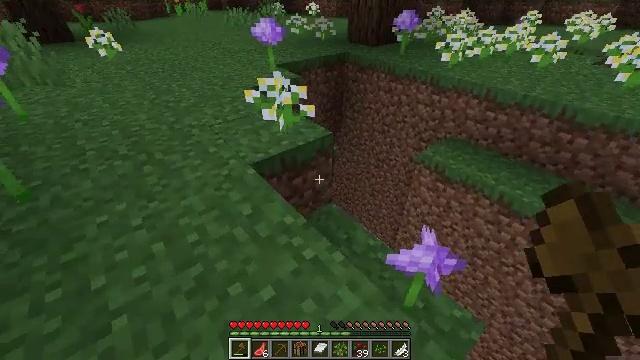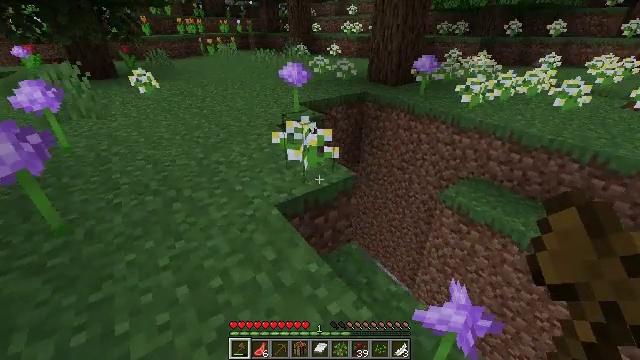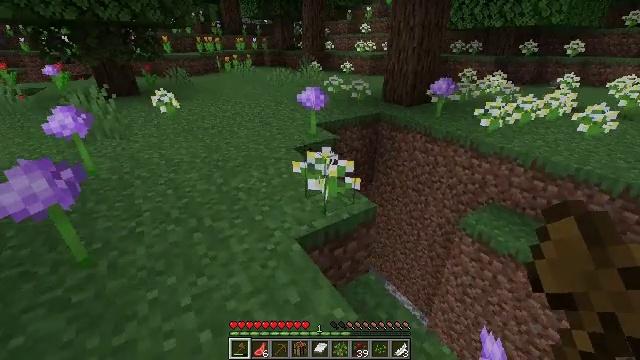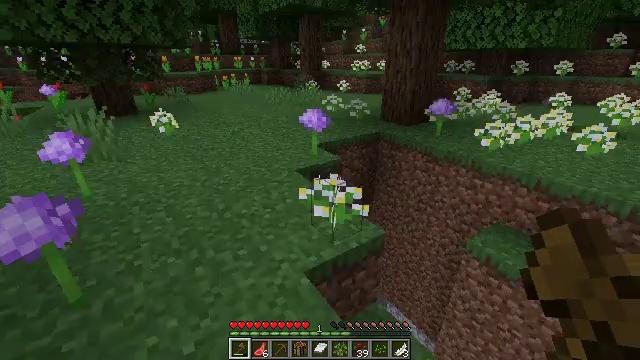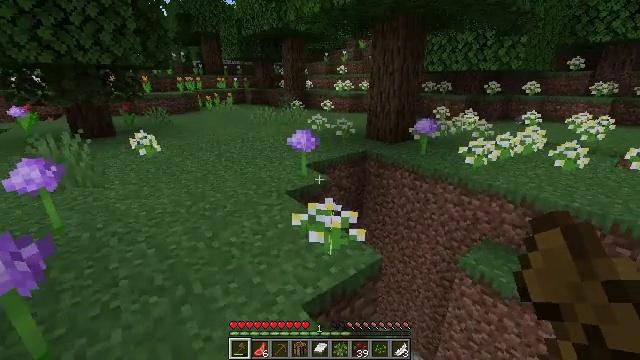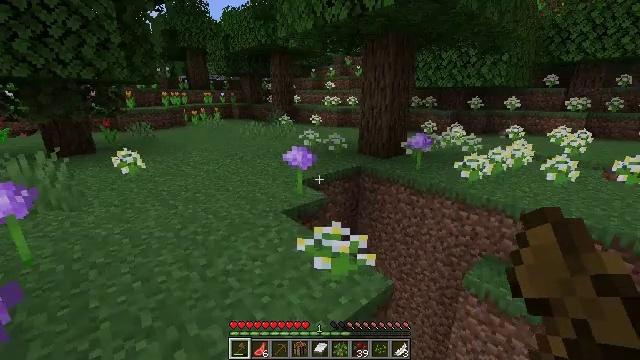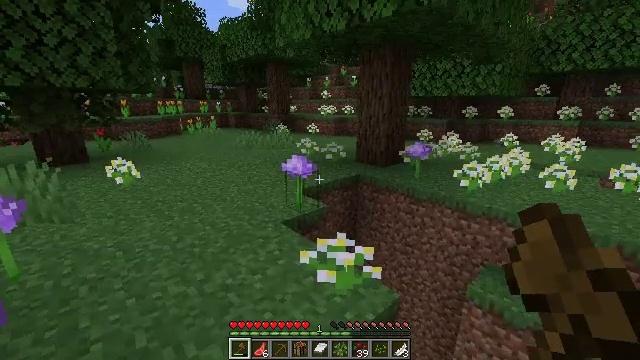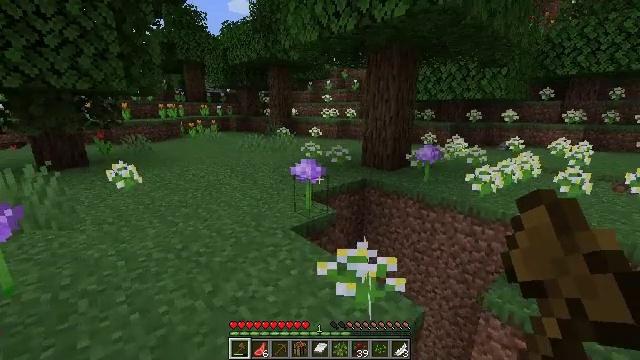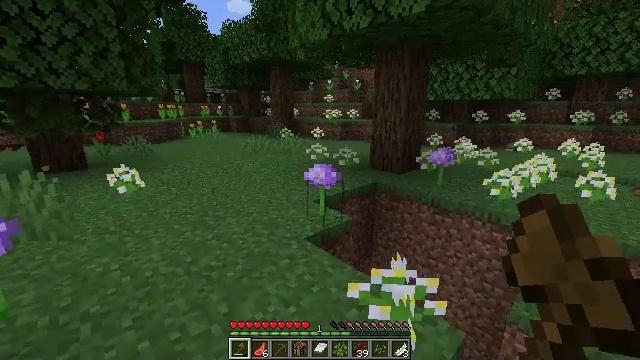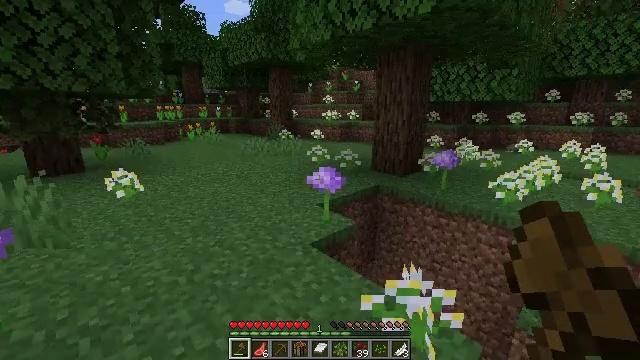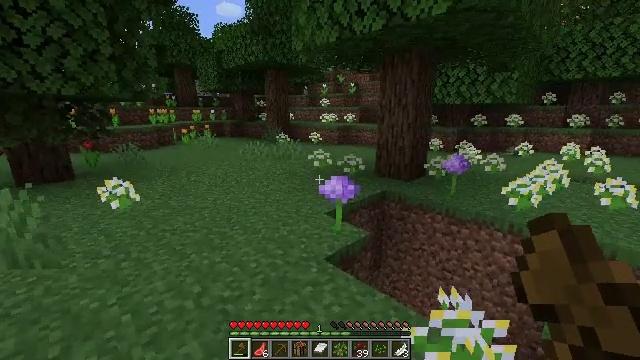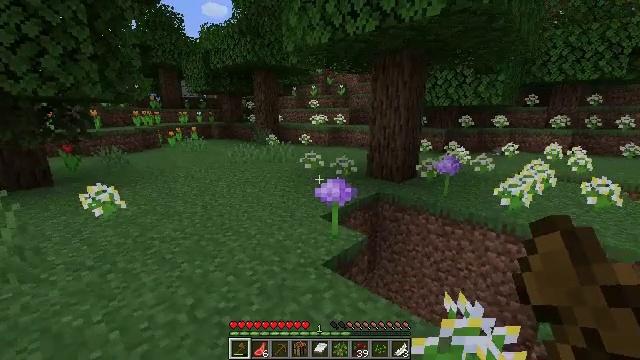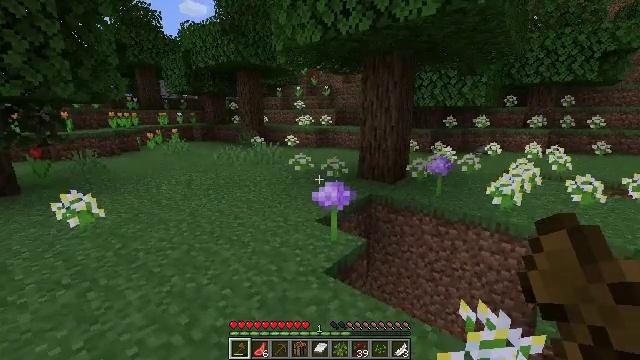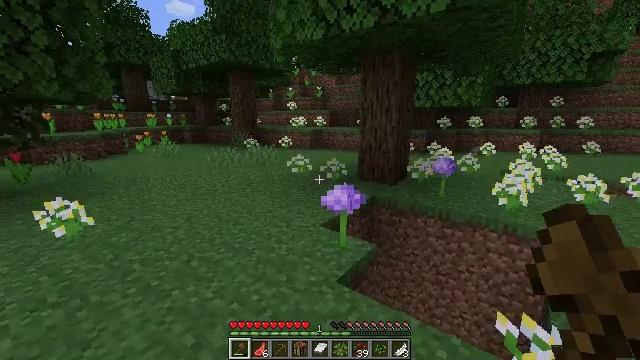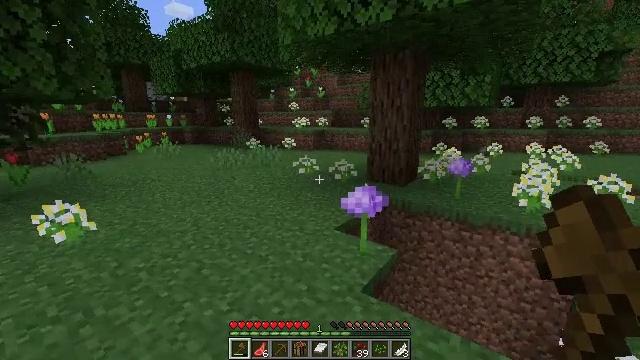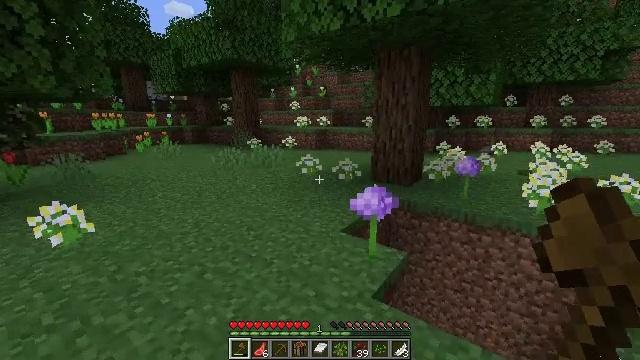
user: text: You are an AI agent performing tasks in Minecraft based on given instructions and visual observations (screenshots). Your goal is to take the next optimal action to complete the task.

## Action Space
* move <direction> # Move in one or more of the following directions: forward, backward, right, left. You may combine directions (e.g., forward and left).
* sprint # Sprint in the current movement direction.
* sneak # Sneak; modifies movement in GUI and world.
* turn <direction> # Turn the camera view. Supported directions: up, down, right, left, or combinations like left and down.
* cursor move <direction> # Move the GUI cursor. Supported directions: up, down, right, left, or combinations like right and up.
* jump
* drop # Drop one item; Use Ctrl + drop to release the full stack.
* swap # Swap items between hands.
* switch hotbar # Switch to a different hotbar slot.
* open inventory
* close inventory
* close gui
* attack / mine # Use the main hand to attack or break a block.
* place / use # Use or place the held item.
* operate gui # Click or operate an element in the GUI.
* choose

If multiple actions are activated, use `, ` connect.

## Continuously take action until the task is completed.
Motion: motion action
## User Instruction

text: Collect red sand from a desert biome.
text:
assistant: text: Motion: move forward and move left, turn left and up
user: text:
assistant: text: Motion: move forward and move left, turn left and up
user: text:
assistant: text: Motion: move forward and move left, turn right and up
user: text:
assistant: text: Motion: move forward and move left, turn right and up
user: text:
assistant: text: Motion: move forward and move left, turn right and up
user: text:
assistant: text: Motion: move forward and move left, turn right and up
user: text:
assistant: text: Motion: move forward and move left
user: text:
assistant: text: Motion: move forward and move left
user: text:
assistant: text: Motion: move forward and move left
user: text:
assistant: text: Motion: move forward and move left, turn right
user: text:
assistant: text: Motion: move forward and move left, turn right
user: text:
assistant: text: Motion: move forward and move left, turn right
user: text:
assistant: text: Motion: move forward and move left, turn right
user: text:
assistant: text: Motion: move forward and move left
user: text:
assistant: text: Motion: move forward
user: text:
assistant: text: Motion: move forward
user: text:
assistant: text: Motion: move forward
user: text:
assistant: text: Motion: move forward
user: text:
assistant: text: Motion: move forward
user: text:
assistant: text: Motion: move forward
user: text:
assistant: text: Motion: move forward
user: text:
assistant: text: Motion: move forward
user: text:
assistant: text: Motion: move forward
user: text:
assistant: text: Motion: move forward
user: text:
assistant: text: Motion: move forward
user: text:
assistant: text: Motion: move forward
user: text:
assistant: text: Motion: move forward
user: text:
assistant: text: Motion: move forward
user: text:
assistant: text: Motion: move forward, turn right and up
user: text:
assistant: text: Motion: move forward, turn right and up